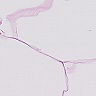
Metastatic tissue present: no